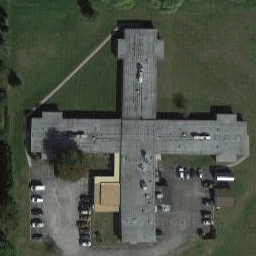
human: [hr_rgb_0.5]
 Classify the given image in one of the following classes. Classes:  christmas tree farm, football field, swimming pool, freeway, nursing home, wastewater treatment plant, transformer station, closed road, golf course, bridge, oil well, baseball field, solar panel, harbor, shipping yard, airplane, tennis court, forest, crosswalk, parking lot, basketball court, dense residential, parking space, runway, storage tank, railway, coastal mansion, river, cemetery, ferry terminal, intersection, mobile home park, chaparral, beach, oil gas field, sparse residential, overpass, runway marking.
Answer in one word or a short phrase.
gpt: nursing home